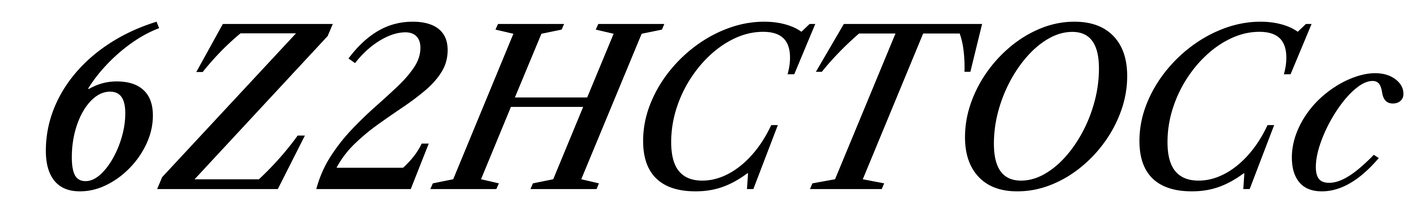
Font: LibreCaslonText-Italic_Medium_Italic